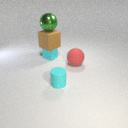
large green metal sphere above small cyan metal cube